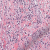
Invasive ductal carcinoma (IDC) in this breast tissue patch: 1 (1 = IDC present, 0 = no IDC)